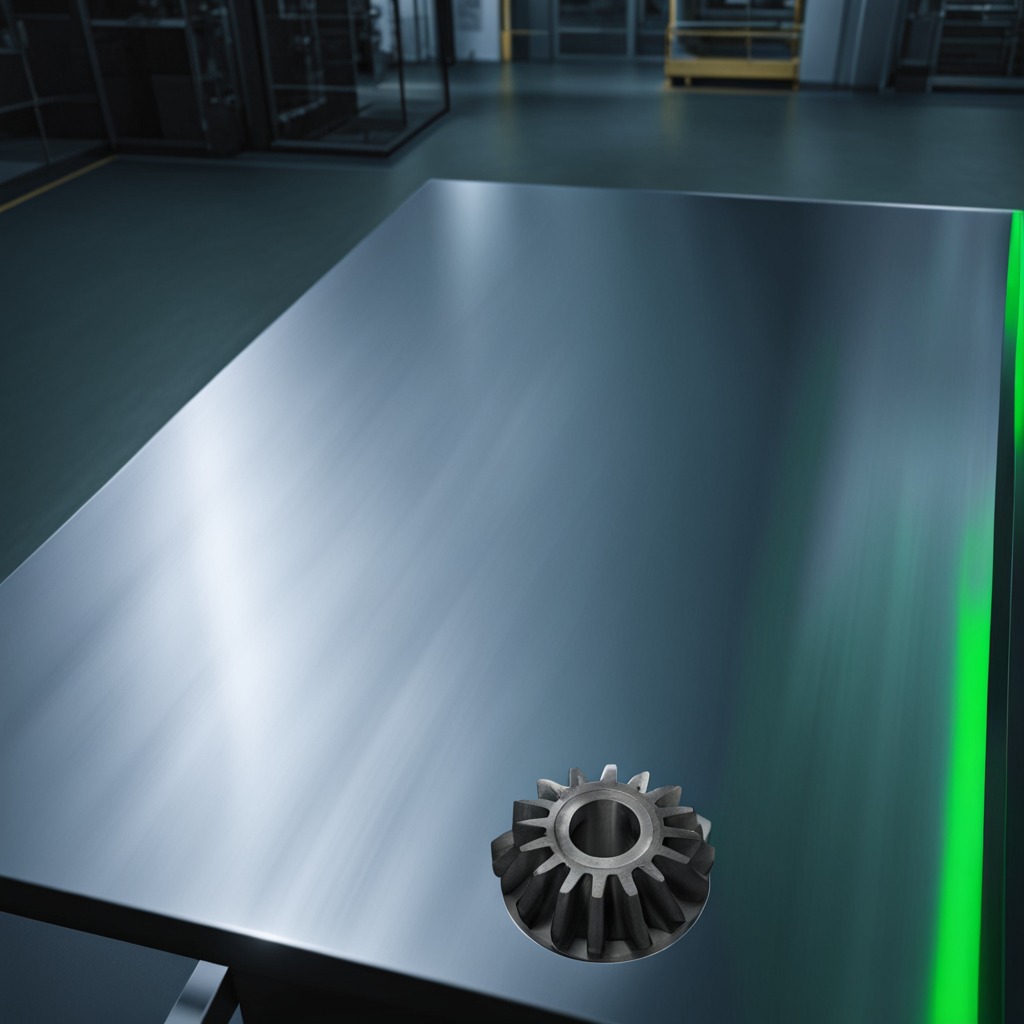
A steel gear with teeth is lying on the metal table.